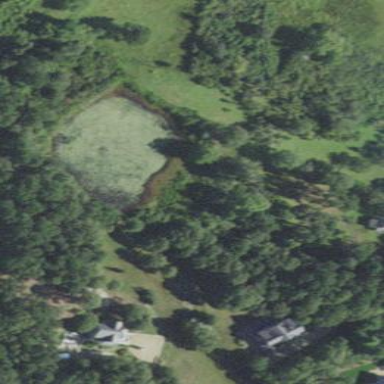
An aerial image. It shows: Pond with natural water.